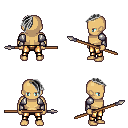
a pixel art fantasy rpg character, male body template, human, tanned skin, steel arm armor, gold greaves, gray long mohawk hairstyle, spear, four views (front, back, left, right), 2x2 character sprite sheet, small pixel art, hard edges, no anti-aliasing